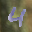
Label: 4